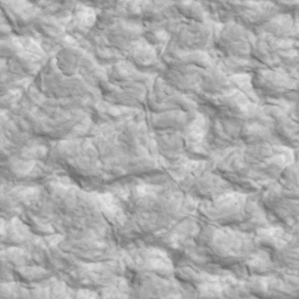
Label: non_frost